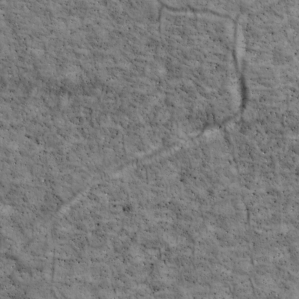
Label: non_frost